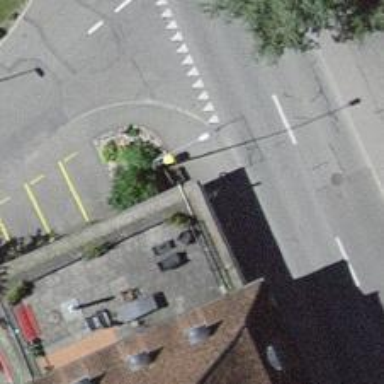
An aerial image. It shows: Post box.